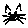
Label: cat